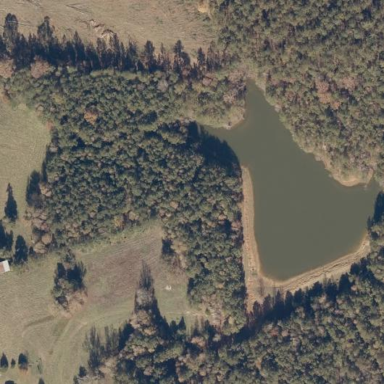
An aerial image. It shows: Pond surrounded by natural water.